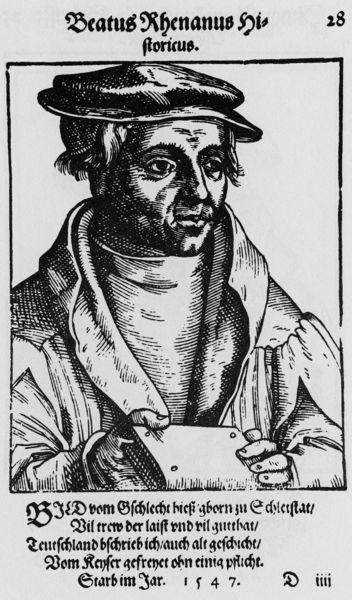
Titel: Bildnis des Beatus Rhenanus
Künstler: Tobias Stimmer
Institution: (Seriendruck)
Schlagwörter: dunkel, hand, mann, umhang, weiß, finger, hut, hüte, kopfbedeckungen, mund, nase, reden, schwarz, zeichnung, blick, alt, anzug, bart, blond, hemd, jacke, kappe, mütze, mützen, augen, barock, bibel, falten, gesicht, halten, kleidung, kragen, tod, tot, bildnis, gilde, hände, portrait, porträt, flach, auge, gewand, haare, mantel, adel, augenbrauen, kinn, rechts, renaissance, schräg, arbeit, deutschland, kopfbedeckung, holzschnitt, schrift, grafik, graphik, tafel, dichter, inschrift, büste, lesen, deutsch, krempe, knabe, philosoph, buch, glaube, kohle, druck, lithographie, schnitt, schwarz weiß, radierung, stich, seite, illustration, text, buchstaben, schriftsteller, autor, garphik, schraffiert, portrai, buchdruck, buchseite, tracht, talar, barett, portät, sterben, mittelalter, luther, gelehrter, dürer, kupferstich, pullover, flugblatt, altdeutsch, zeichung, beschriftet, protrait, martin, reformation, bartlos, geand, martin luther, seriendruck, reformator, humanismus, beatus, poarträit, sereindruck, schattn, nachruf, historiker, fahndung, d, kein bart, 1547, 28, nicht luther, 1574, sterbeurkunde, historicus, parker, serben, rhenanus, augen gesicht, rhenanuns